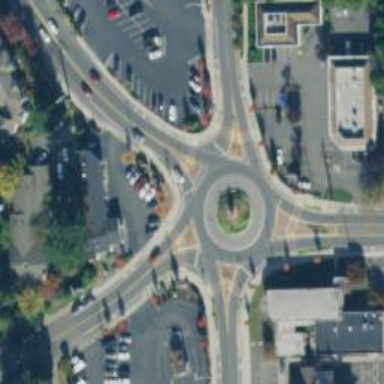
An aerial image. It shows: Secondary road with asphalt surface leading to roundabout junction.